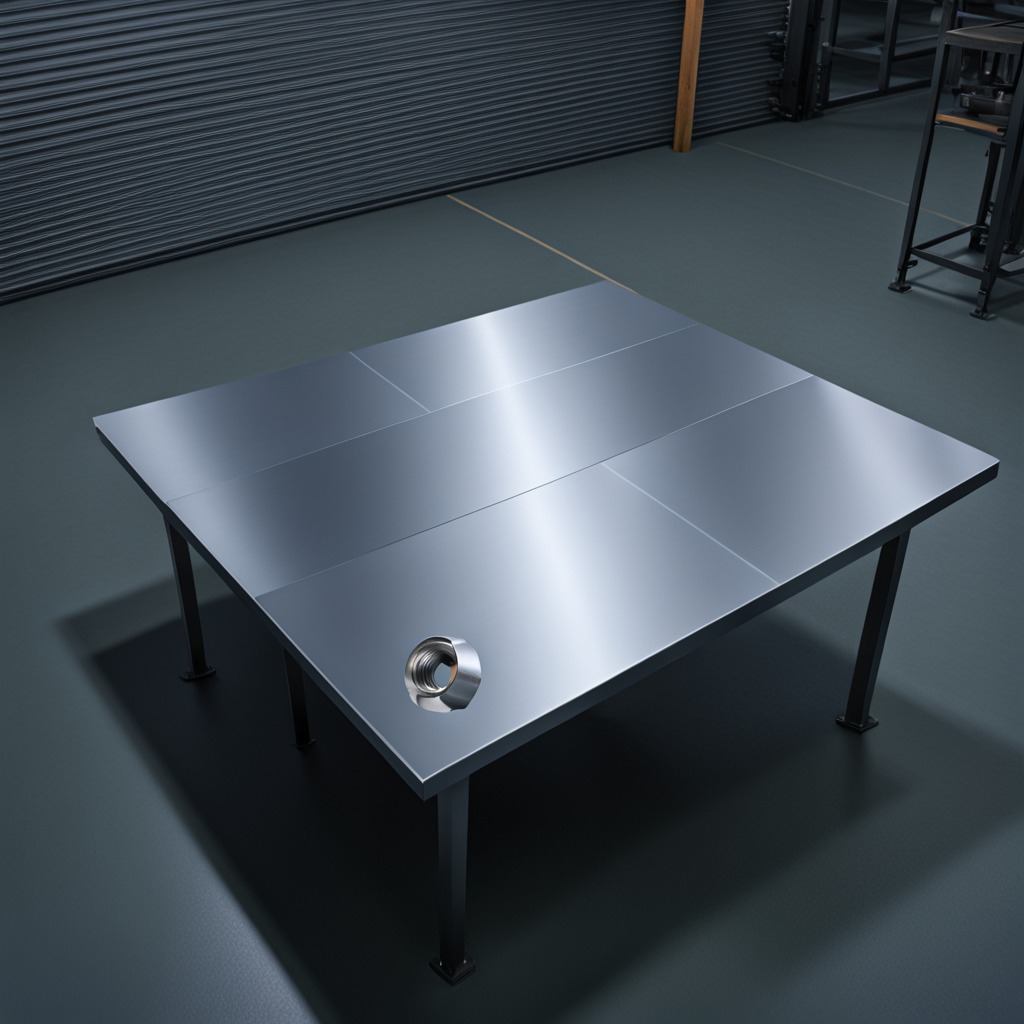
A metal nut is lying on the tabletop.